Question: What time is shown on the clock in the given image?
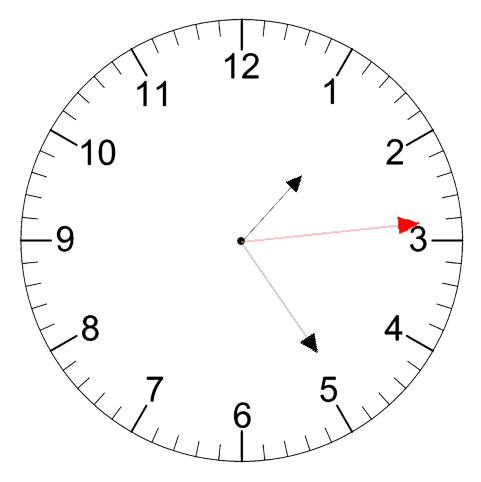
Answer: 01:24:14